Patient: sex M, age 68
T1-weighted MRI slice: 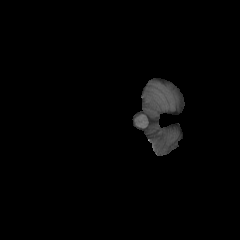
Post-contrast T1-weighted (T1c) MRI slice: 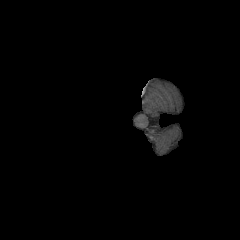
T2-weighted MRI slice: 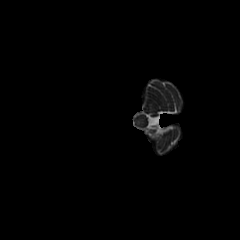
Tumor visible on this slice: no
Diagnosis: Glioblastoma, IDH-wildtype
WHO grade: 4